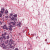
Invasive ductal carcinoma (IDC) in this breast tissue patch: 0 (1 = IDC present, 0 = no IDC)